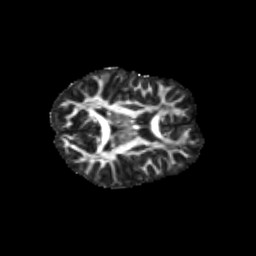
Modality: FA
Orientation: axial
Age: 23
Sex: female
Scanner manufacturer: siemens
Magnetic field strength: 3 T
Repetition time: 1.8 s
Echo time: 0.07 s